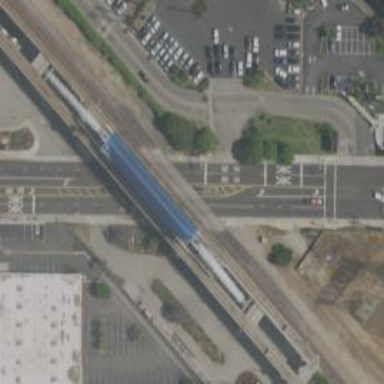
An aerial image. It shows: Railway crossing.